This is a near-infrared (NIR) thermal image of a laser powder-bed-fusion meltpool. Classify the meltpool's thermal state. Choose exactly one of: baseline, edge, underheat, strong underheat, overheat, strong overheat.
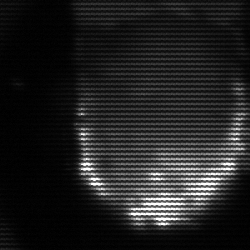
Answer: baseline